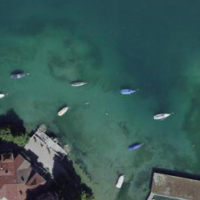
EUNIS habitat code: 14
Species observed at this site:
Fulica atra
Anas bahamensis
Taxus baccata